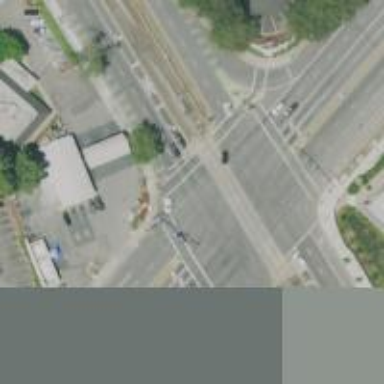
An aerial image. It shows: Solid stop line on the road.